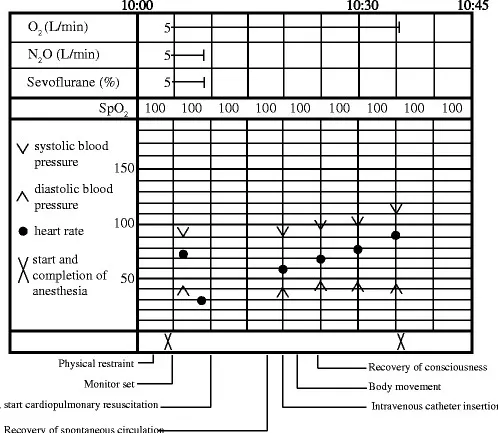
Anesthetic chart.
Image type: chart (chart)